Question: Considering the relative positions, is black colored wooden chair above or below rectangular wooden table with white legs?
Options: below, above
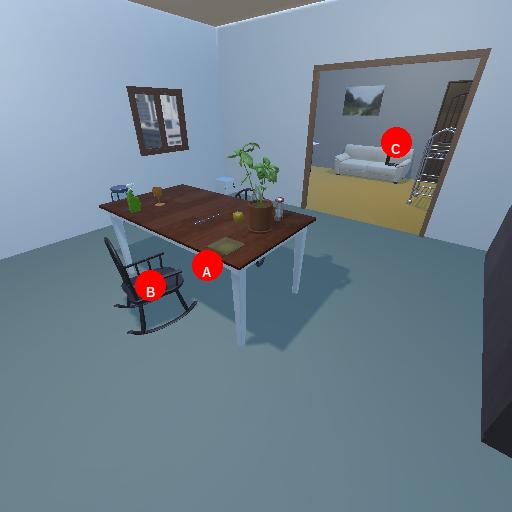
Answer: below